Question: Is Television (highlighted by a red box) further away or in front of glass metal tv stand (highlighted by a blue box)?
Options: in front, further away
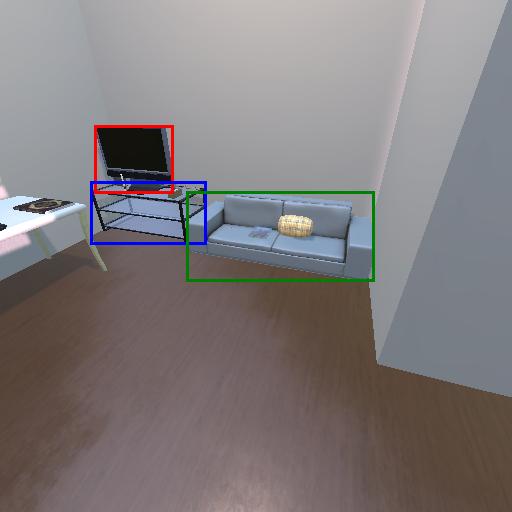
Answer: in front